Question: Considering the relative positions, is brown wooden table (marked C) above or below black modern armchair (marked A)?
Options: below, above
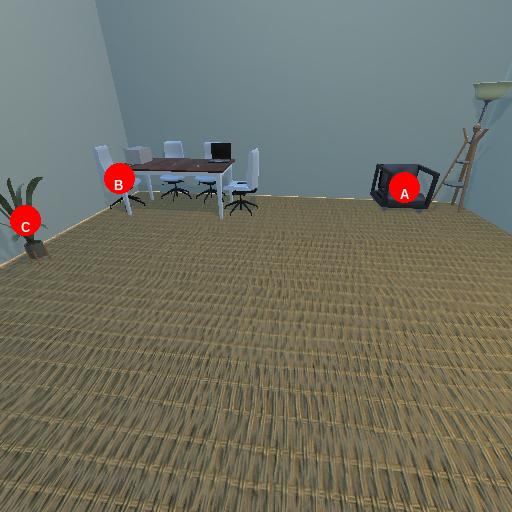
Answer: below